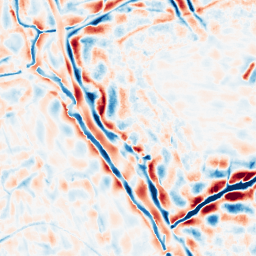
Category: wavelet
Decomposition family: wavelet_dwt
Decomposition parameters: wavelet: db8
level: 4
Upsampling method: linear_exact
Upsampling parameters: scale: 2
Upsampling scale: 2